Aerial crown-view tile of a tropical tree (Barro Colorado Island, Panama), acquired 20250915:
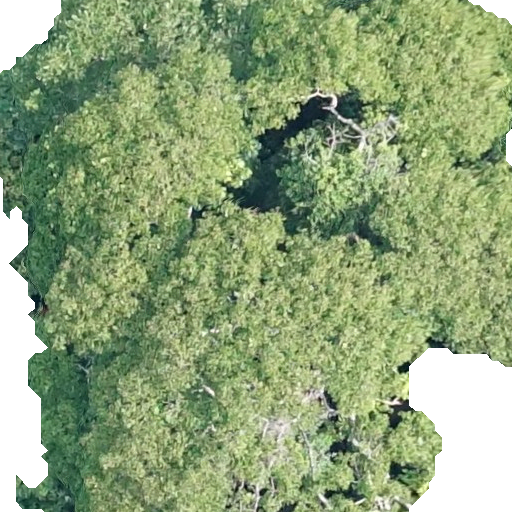
Species: Dipteryx oleifera
GBIF accepted scientific name: Dipteryx oleifera
Crown area: 417.892 m²